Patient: sex M, age 66
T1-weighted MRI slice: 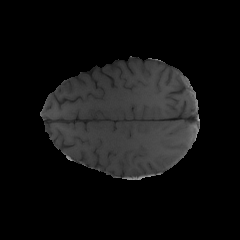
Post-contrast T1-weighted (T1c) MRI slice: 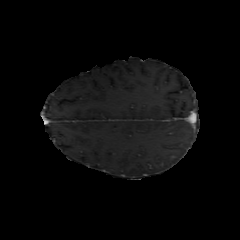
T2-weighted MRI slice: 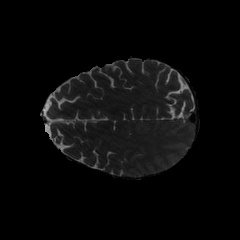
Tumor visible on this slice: no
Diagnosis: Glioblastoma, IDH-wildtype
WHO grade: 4